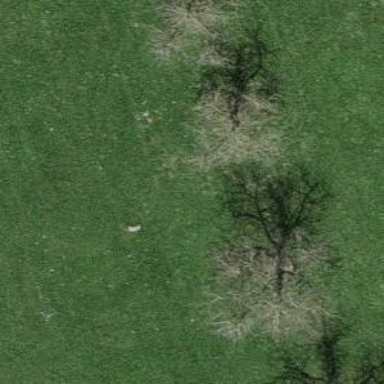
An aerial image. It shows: Agricultural area with deciduous broadleaved trees.